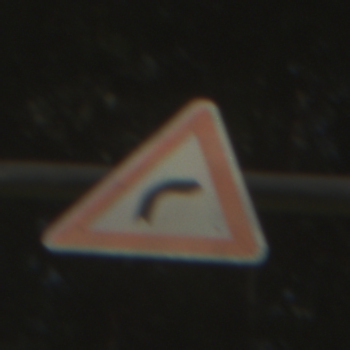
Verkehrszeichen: KurveRechts
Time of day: MorningAfternoon
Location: Outdoor (Nature)
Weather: Clear
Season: NotSpecified
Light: Natural